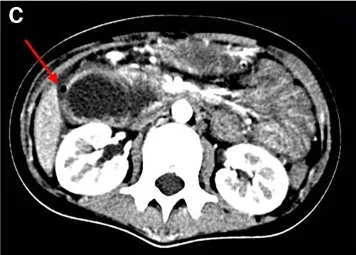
CT scan of duodenal obstruction with perforation, intestinal wall edema is the site of perforation.
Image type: radiology (ct)